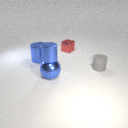
large blue metal sphere in front of small red metal cube